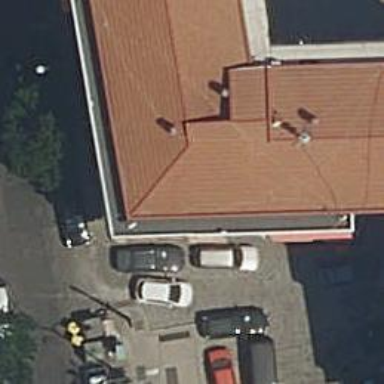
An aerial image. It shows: Restaurant.